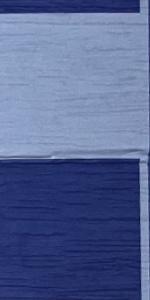
Label: Empty